Question: Looking for some help with code in SQL Developer query to flag any 2 temperature readings - every rolling 12 hours - if they are greater than the acceptable benchmark of 101 deg F.
The given data fields are:
- - -
There are multiple readings taken throughout a patients stay, at random times.
Logically, we can check if two adjacent times total 12 hrs or more & EACH of their temp readings are >101 but not sure how to put it into a CASE statement (unless there's a better SQL syntax).
Will really appreciate if a SQL only solution can be recommended.
Many Thanks

Giving the code below including the CASE statement as provided by @Gordon Linoff underneath. The below sample code is part of a bigger query joining multiple tables:
SELECT CE.PatientID, CE.ReadingValue, CE.TempRecorded_DT_TM,
(case when sum(case when readingvalue > 101 then 1 else 0 end) over (
partition by patientid
order by dt
range between '12' hour preceding and current row
) >= 2
then 'Y' else 'N'
end) as temp_flag
FROM
edw.se_clinical_event CE
WHERE
CE.PatientID = '176660214'
AND
CE.TempRecorded_DT_TM >= '01-JAN-20'
ORDER BY
TempRecorded_DT_TM
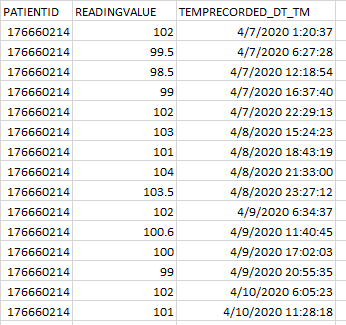
Answer: If you want two readings in 12 hours that are greater than 101, then you can use a rolling sum with a window frame:
'''
select t.*,
(case when sum(case when readingvalue > 101 then 1 else 0 end) over (
partition by patientid
order by dt
range between interval '12' hour preceding and current row
) >= 2
then 'Y' else 'N'
end) as temp_flag
from t;
'''